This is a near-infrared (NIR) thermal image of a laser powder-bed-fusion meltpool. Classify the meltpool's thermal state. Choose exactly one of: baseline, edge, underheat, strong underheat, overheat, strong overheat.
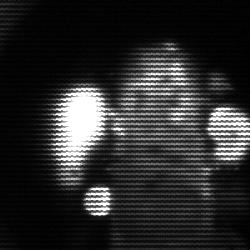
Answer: strong underheat